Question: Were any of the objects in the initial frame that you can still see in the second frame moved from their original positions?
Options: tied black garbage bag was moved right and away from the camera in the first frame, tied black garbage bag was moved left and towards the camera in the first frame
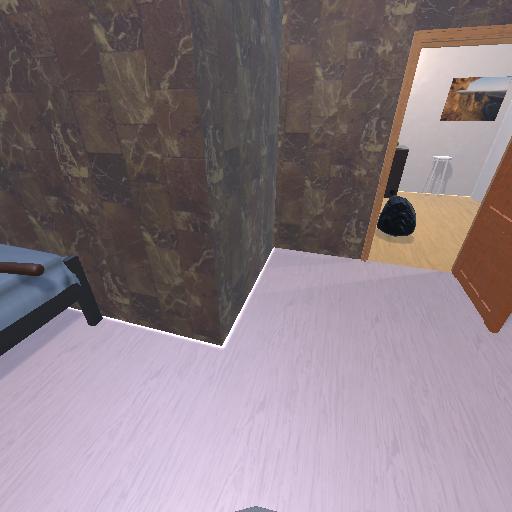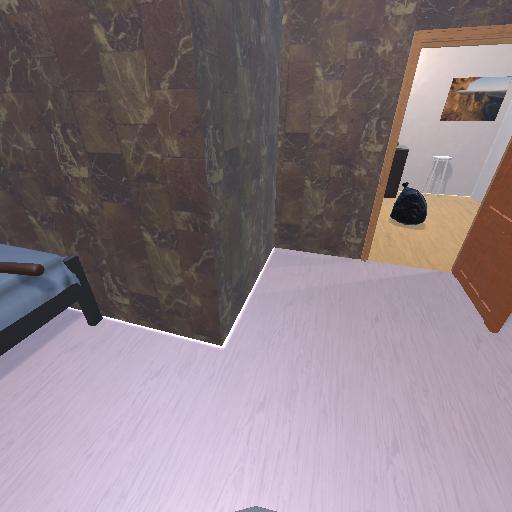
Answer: tied black garbage bag was moved right and away from the camera in the first frame